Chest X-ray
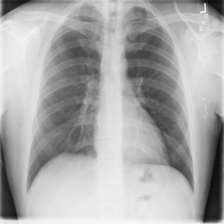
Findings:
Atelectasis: negative
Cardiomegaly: negative
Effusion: negative
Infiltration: negative
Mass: negative
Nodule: negative
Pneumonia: negative
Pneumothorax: negative
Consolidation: negative
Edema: negative
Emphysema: negative
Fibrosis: negative
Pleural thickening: negative
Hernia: negative